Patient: sex M, age 51
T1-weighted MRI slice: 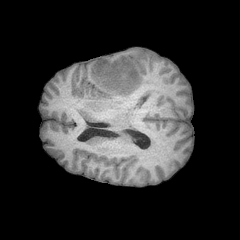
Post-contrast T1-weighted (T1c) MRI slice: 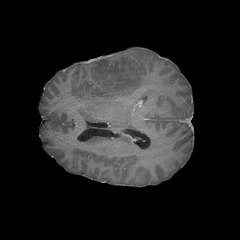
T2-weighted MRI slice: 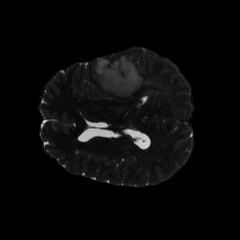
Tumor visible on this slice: yes
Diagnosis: Astrocytoma, IDH-mutant
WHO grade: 4